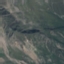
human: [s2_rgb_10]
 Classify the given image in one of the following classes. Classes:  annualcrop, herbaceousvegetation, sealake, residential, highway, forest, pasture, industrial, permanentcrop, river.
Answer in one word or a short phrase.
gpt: HerbaceousVegetation